Aerial crown-view tile of a tropical tree (Barro Colorado Island, Panama), acquired 20240813:
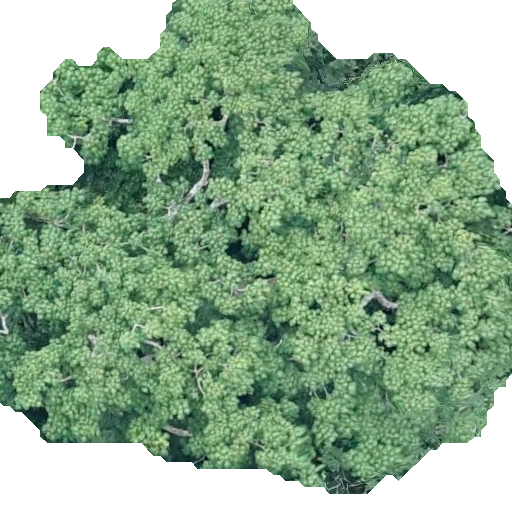
Species: Ceiba pentandra
GBIF accepted scientific name: Ceiba pentandra
Crown area: 309.346 m²